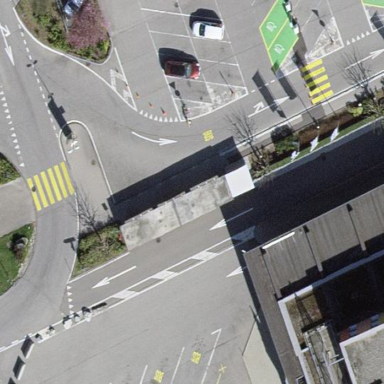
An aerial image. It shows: Motorcycle parking area.